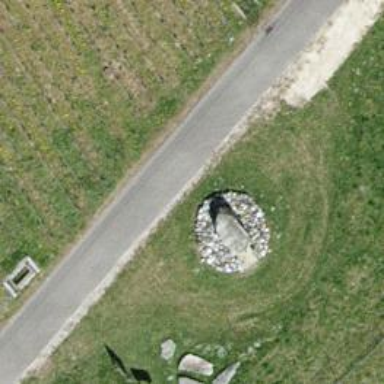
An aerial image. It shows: Archaeological site of historical significance featuring megalithic structures.